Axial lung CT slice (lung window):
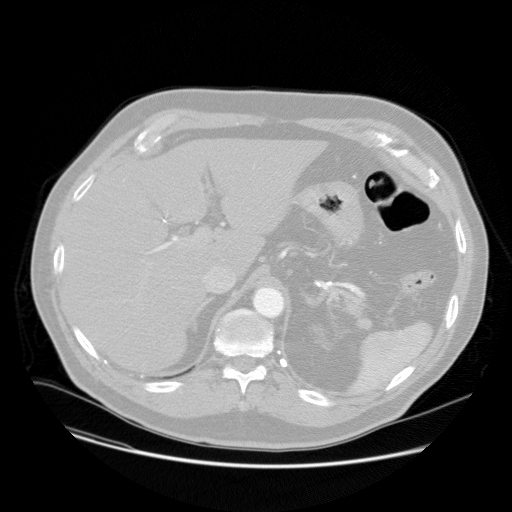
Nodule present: no